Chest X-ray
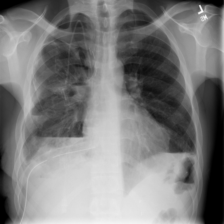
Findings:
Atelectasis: negative
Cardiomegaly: negative
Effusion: negative
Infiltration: negative
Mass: negative
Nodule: negative
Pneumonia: negative
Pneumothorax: positive
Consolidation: negative
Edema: negative
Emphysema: negative
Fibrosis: negative
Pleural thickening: negative
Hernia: negative